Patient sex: F
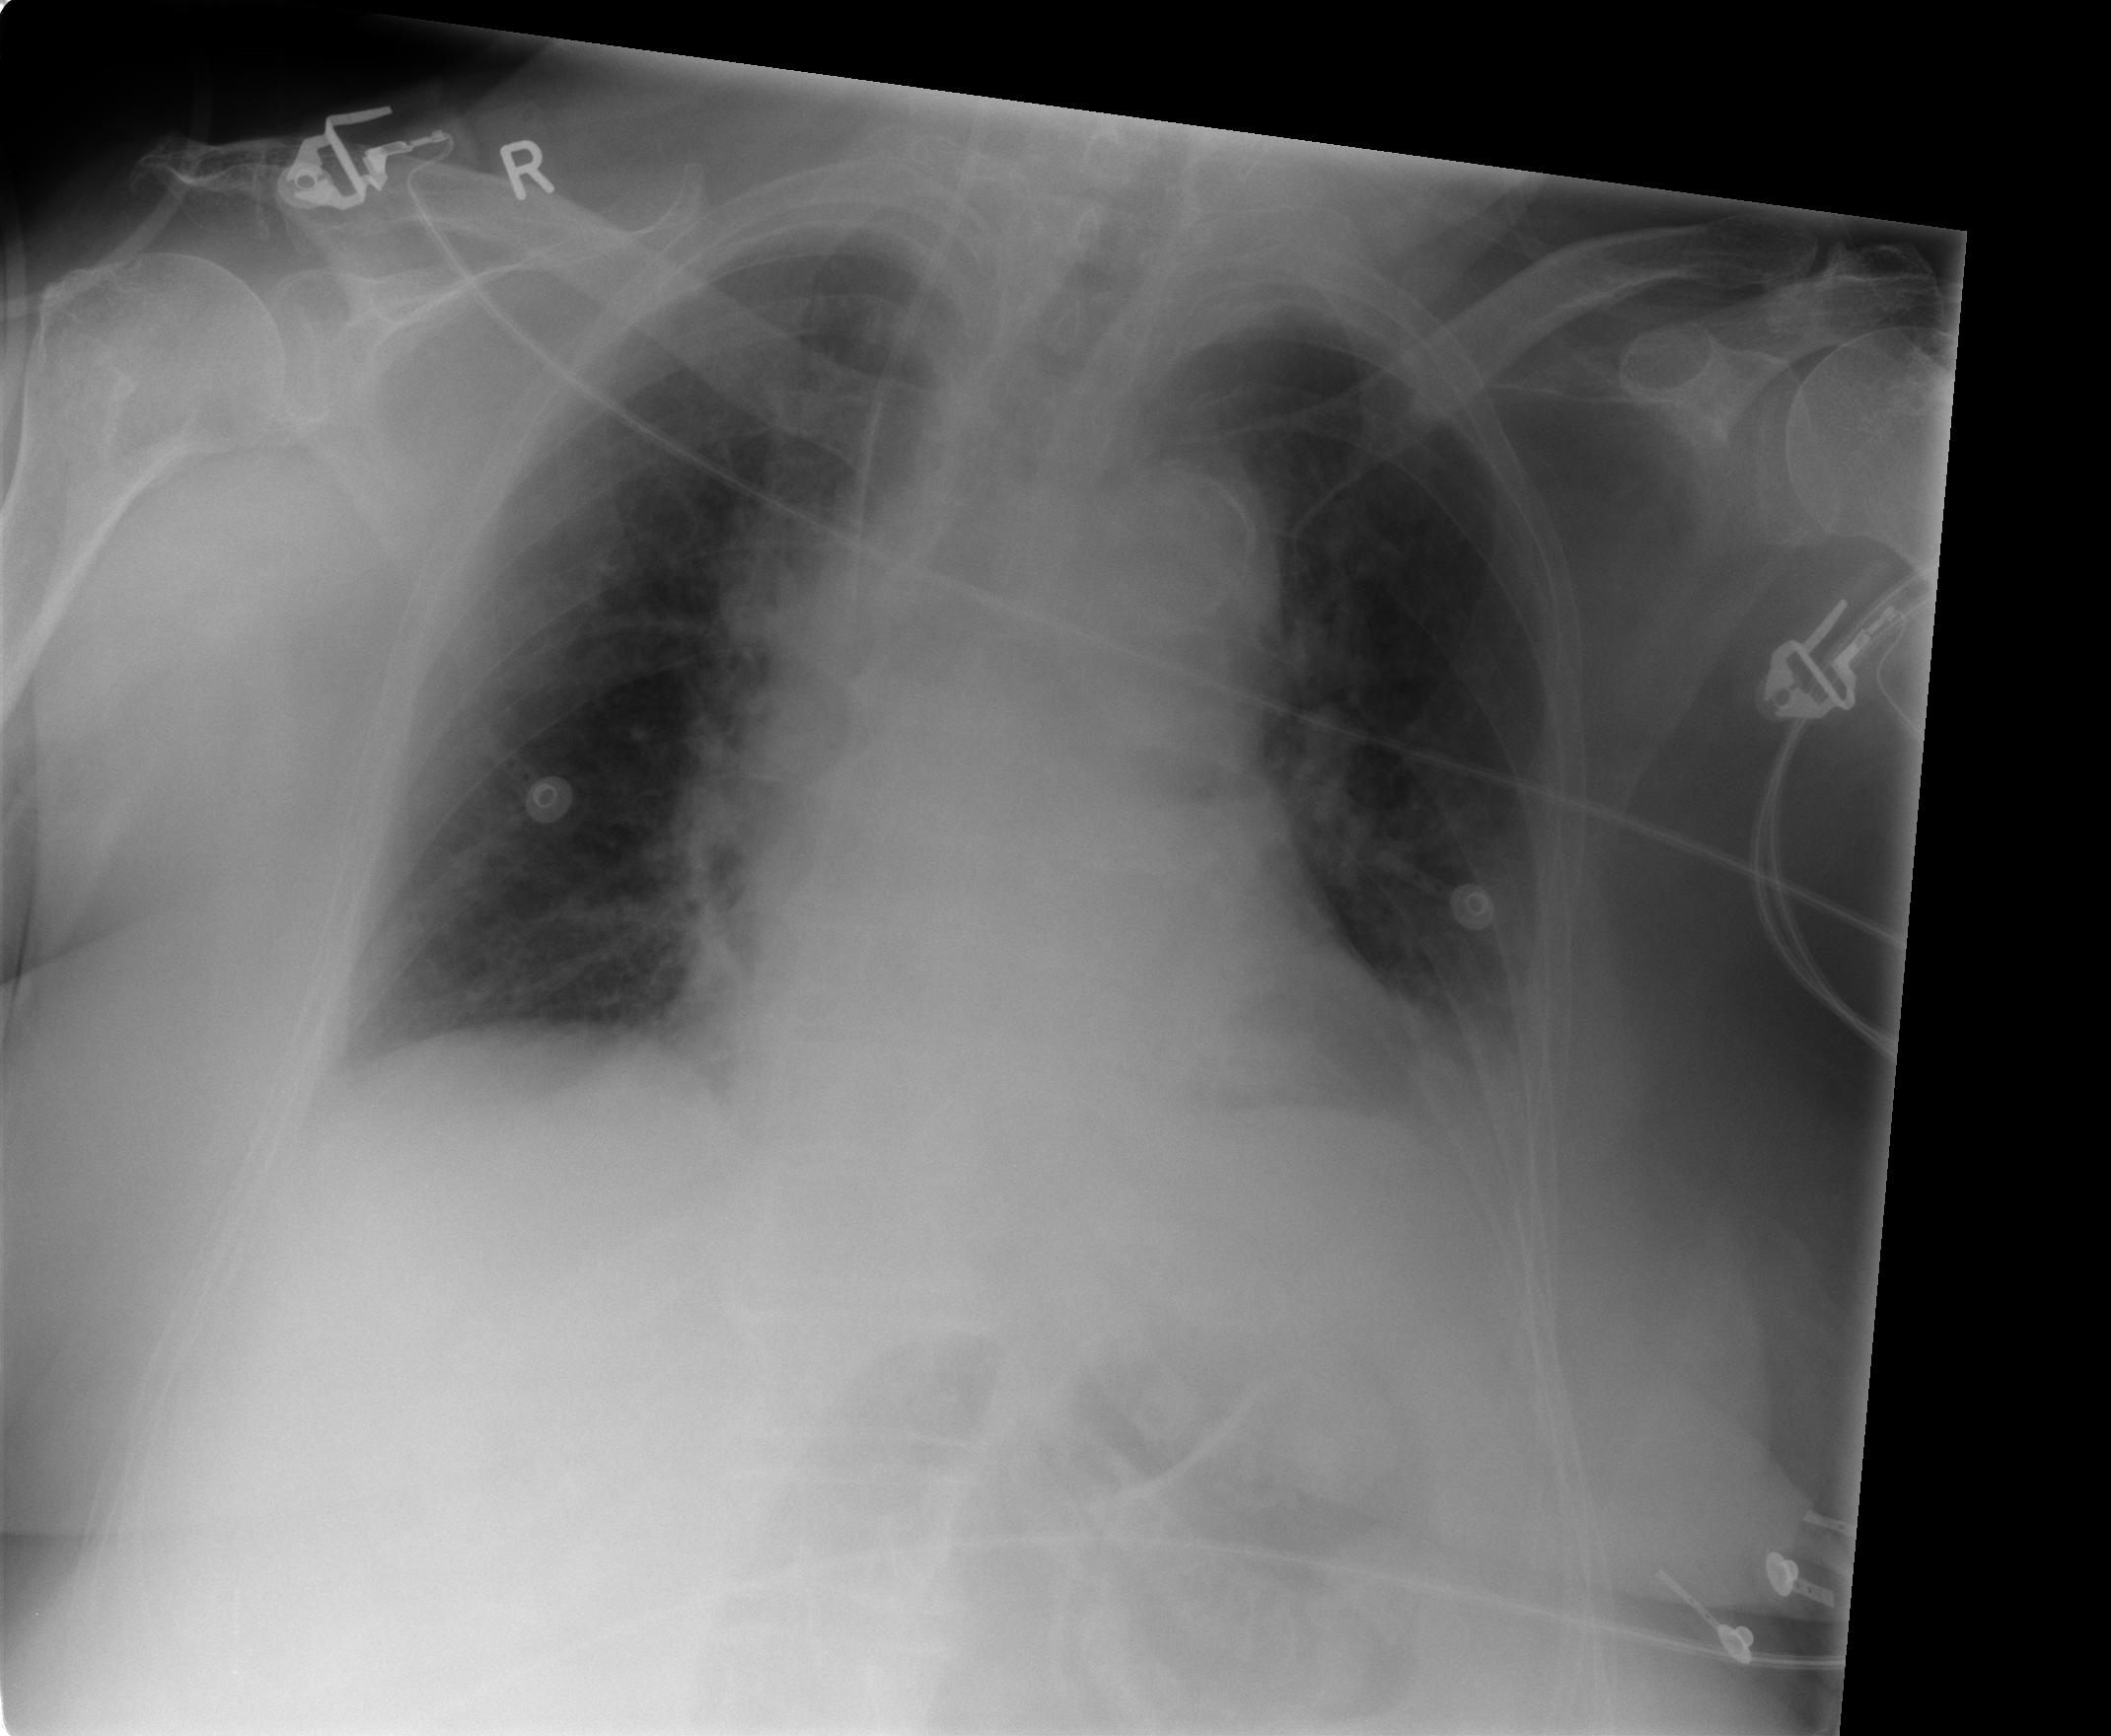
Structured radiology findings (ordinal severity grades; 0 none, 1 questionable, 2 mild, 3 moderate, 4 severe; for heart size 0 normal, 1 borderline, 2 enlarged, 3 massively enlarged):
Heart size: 2
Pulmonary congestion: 0
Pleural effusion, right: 0
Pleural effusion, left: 1
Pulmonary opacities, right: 0
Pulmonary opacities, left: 0
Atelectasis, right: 0
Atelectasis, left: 2